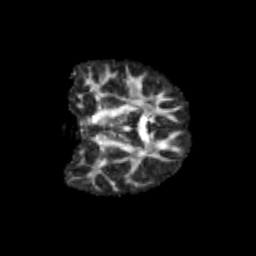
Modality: FA
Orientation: coronal
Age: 11
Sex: male
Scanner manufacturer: siemens
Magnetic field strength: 3 T
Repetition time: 3.8 s
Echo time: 0.07 s